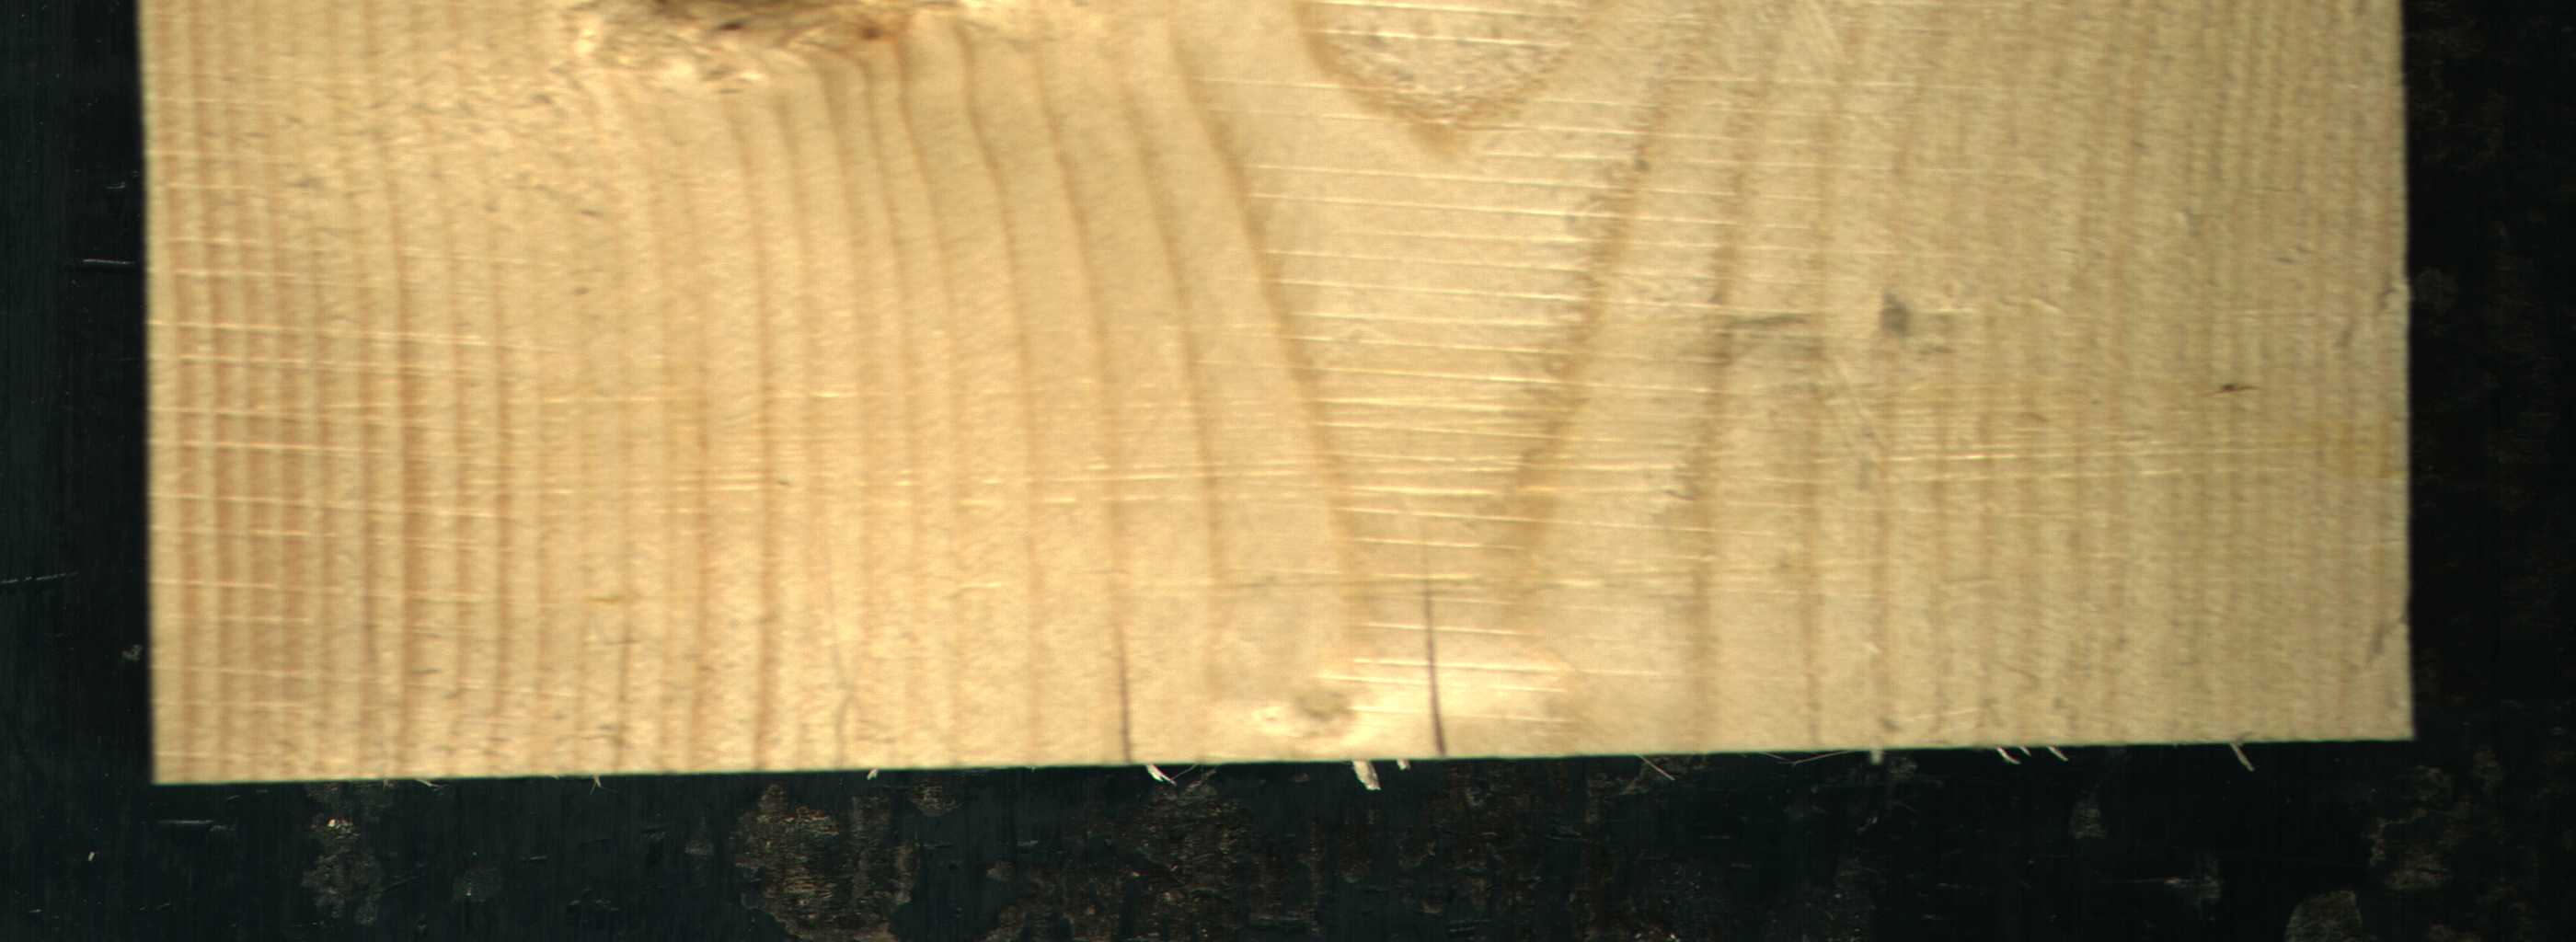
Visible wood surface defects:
Crack
Live_Knot